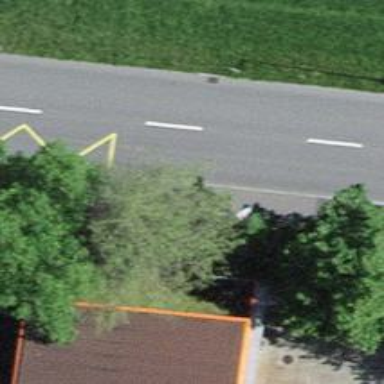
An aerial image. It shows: Platform with shelter for public transport.